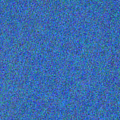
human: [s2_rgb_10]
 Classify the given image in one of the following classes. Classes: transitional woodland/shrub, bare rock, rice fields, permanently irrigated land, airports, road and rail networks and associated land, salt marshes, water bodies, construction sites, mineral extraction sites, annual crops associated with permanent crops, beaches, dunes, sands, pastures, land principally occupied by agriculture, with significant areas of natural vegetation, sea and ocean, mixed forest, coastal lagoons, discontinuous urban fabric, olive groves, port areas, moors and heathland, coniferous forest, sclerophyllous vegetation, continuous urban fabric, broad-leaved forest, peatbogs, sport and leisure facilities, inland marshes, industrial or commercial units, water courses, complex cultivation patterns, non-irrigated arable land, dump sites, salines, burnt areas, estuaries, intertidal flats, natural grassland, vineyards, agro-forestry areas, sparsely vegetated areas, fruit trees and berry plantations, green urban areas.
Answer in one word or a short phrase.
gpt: water bodies